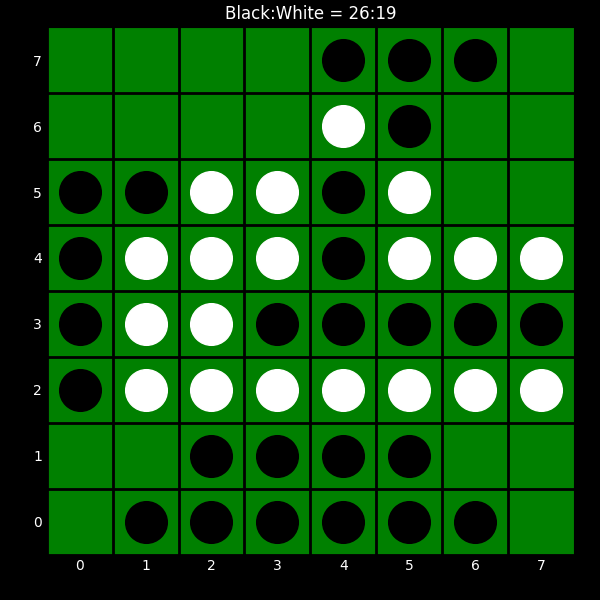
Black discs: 26
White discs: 19